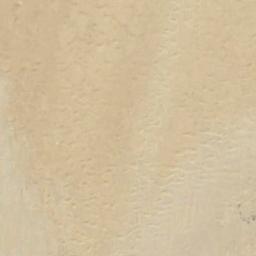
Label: desert